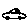
Label: car